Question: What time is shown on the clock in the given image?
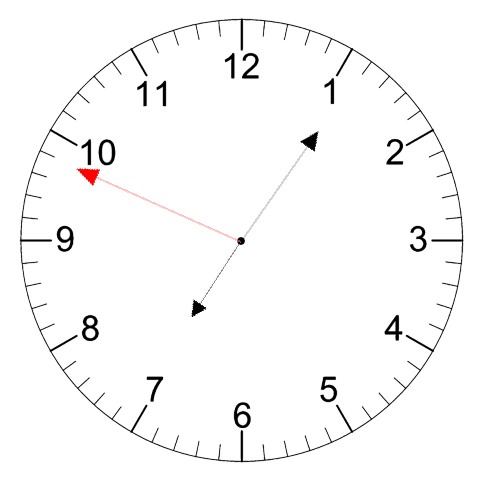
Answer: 07:05:49